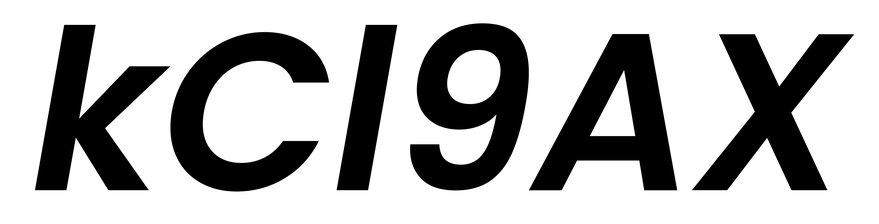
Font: Poppins-SemiBoldItalic